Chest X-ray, PA view. Patient: 58 years old, sex F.
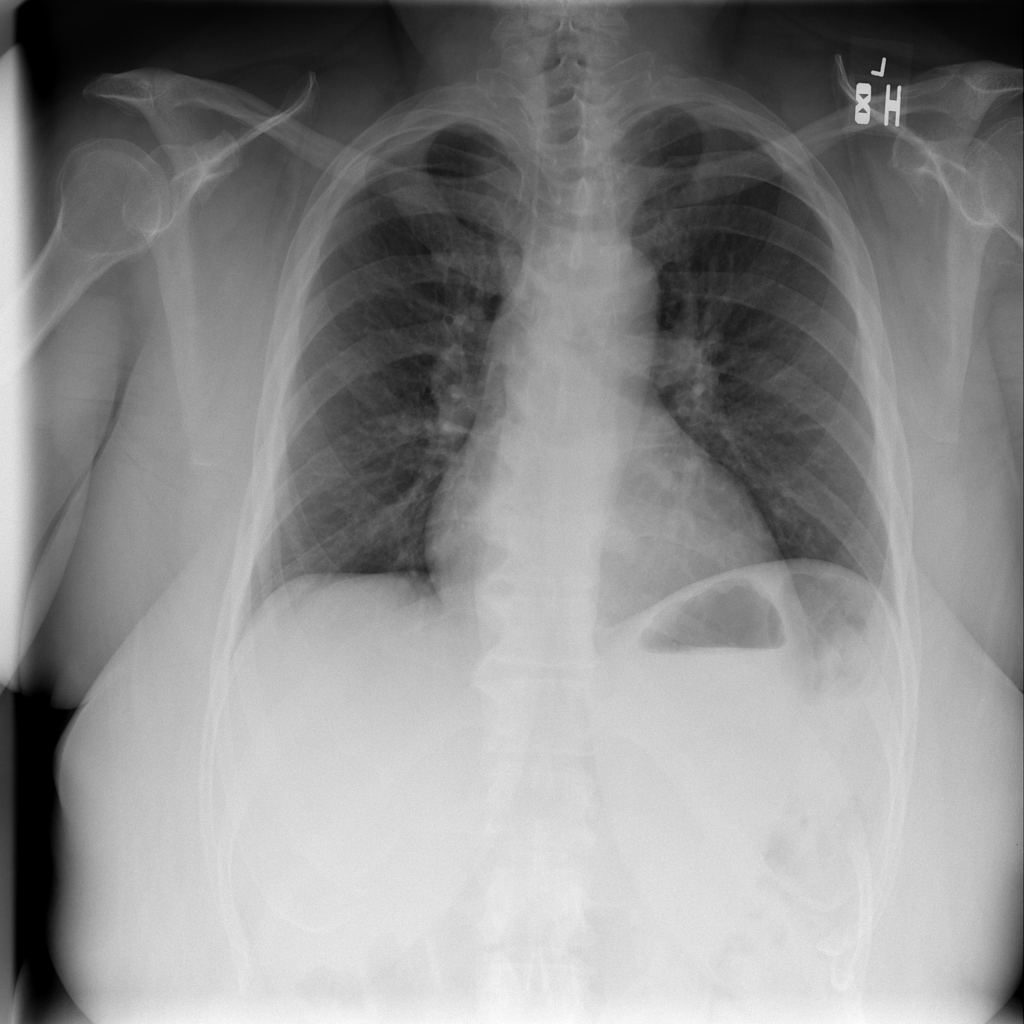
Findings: No Finding